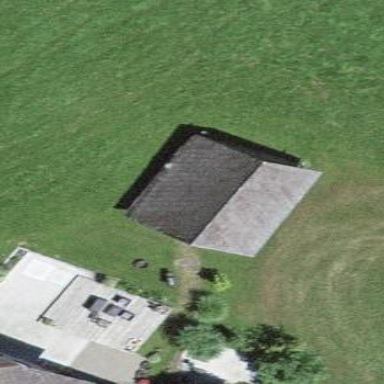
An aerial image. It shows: Rural barn.